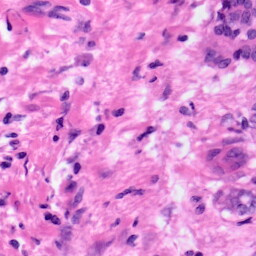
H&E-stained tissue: Pancreatic